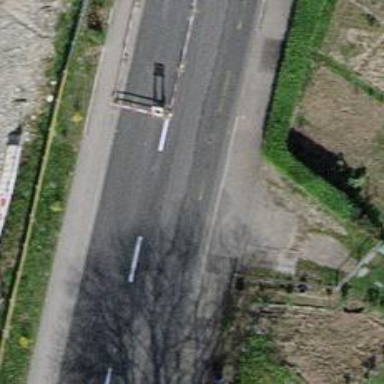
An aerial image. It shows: Tertiary road with asphalt surface and cycle track on the left side.